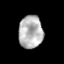
Tissue: prostate
Cell type: T cells
Senescence score: 0.3526
Nuclear area (px): 774
Mean DAPI intensity: 180.477